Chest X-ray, PA view. Patient: 56 years old, sex F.
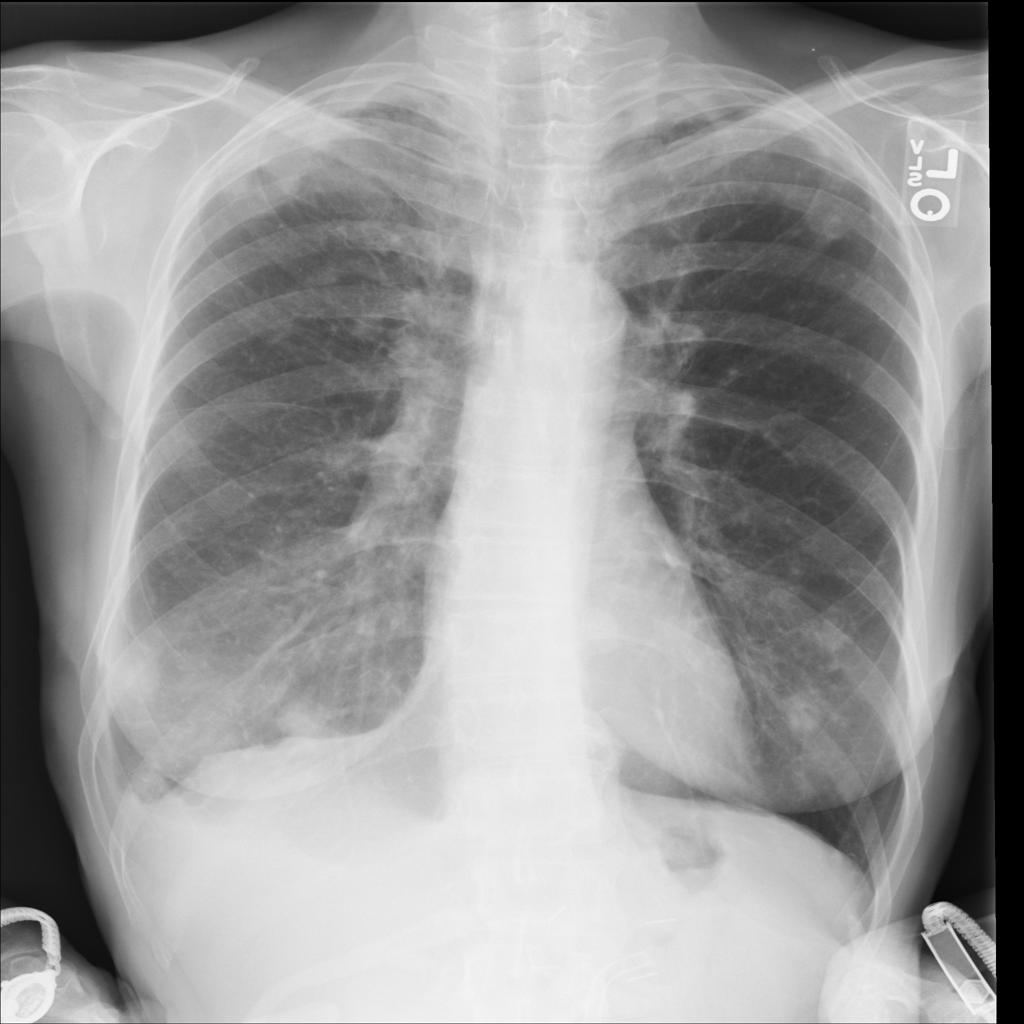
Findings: Consolidation, Effusion, Nodule